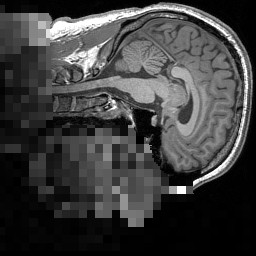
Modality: T1w
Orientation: sagittal
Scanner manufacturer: siemens
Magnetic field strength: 3 T
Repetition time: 1.5 s
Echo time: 0.00291 s